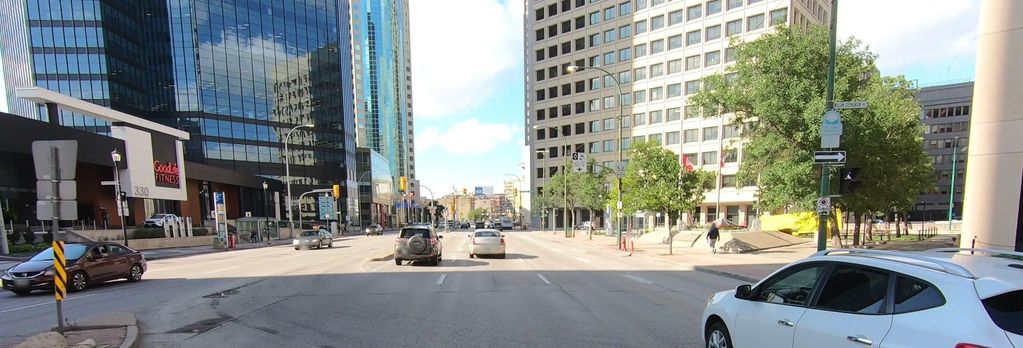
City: winnipeg